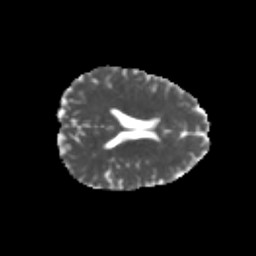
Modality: MD
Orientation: axial
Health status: healthy
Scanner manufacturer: philips
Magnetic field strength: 3 T
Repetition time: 6.964 s
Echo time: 0.092 s